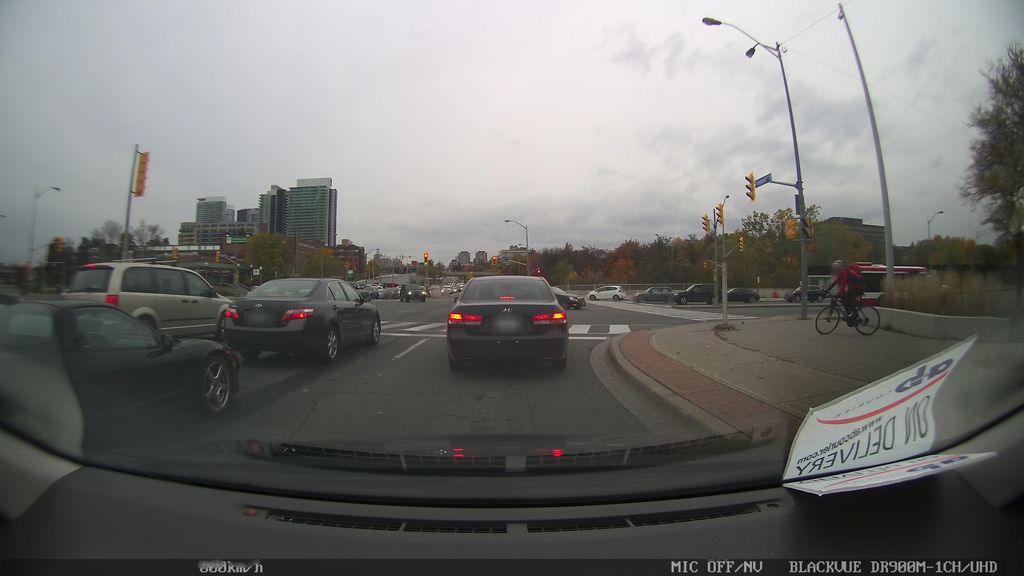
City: toronto